Field crop: maize
Growth stage: 2
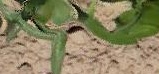
Species: maize